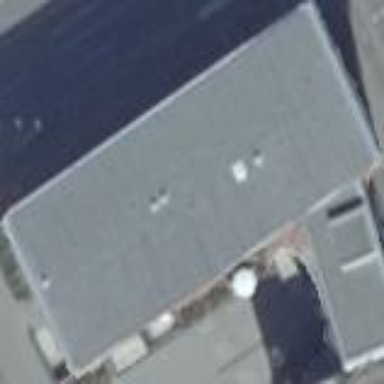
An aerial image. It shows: Building with gabled roof made of silver tar paper.